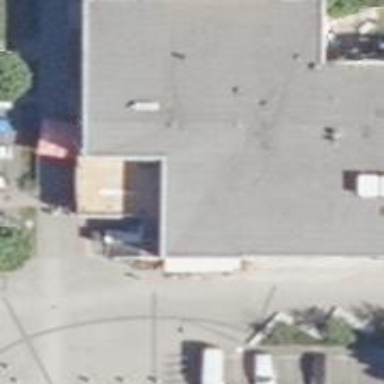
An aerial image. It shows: Restaurant.